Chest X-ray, PA view. Patient: 43 years old, sex M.
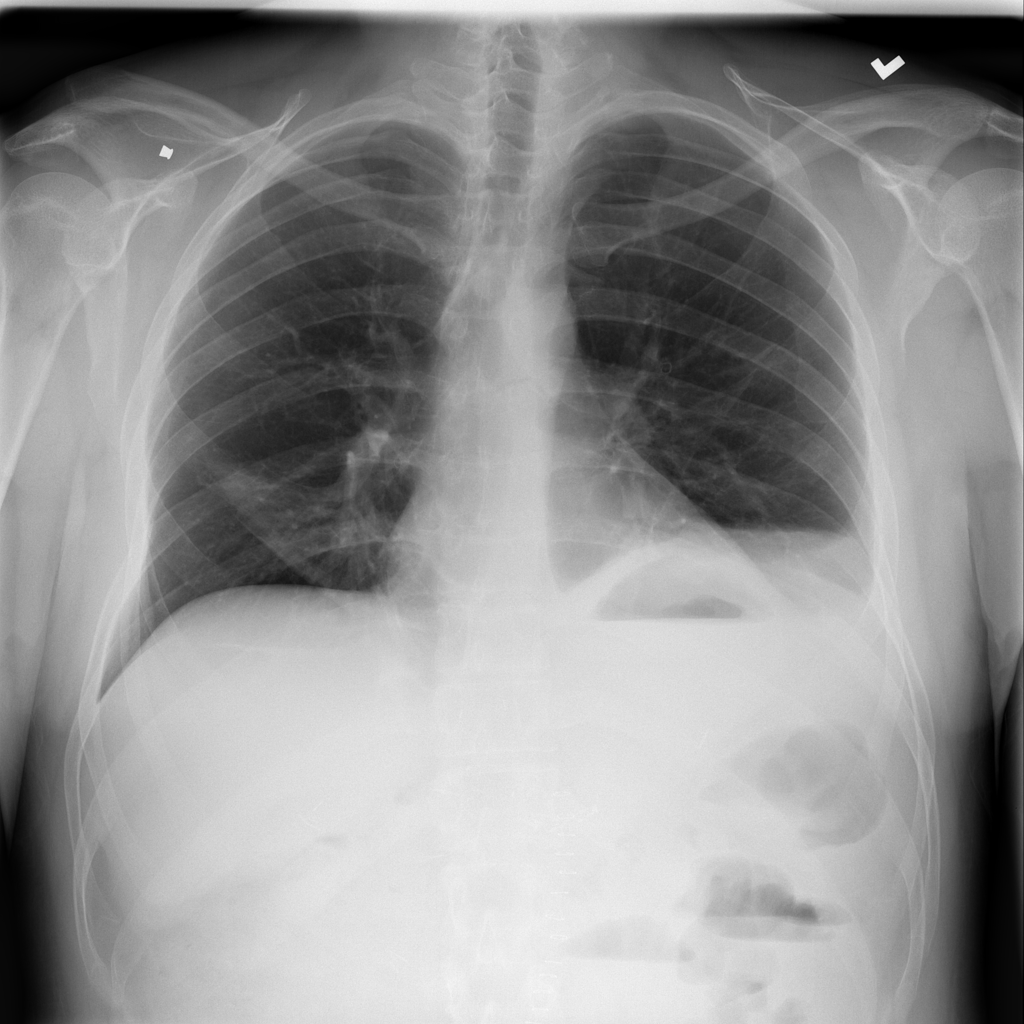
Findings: No Finding